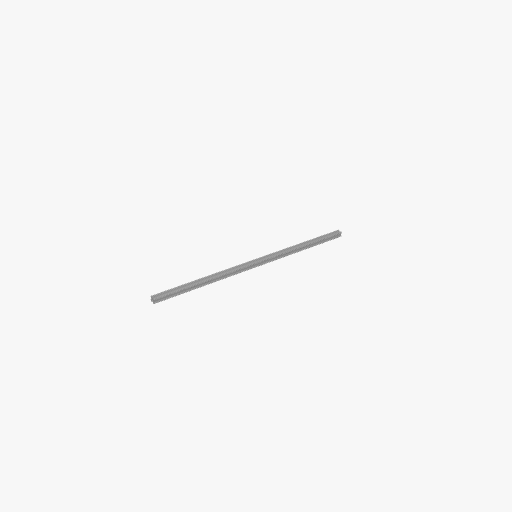
Part: GoRAIL912